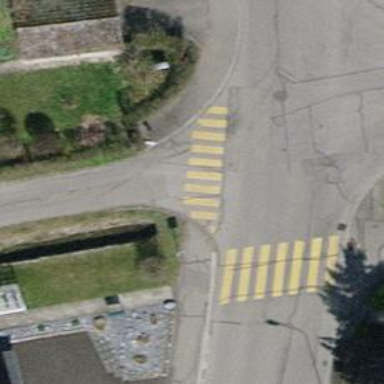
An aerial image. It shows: Uncontrolled zebra crossing on the road.